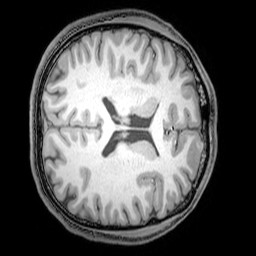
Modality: T1w
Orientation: axial
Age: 25
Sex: male
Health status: healthy
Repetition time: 0.081 s
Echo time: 0.037 s